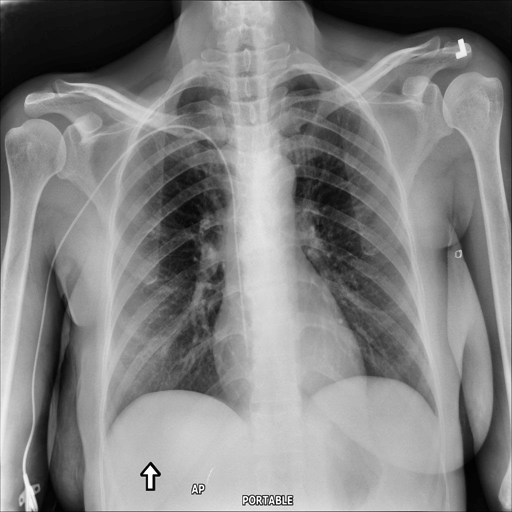
Finding: NORMAL